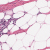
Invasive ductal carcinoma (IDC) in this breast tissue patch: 0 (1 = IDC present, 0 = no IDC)